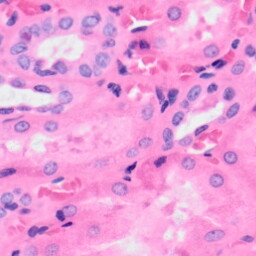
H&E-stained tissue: Kidney